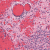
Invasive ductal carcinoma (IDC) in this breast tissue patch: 1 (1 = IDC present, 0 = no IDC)